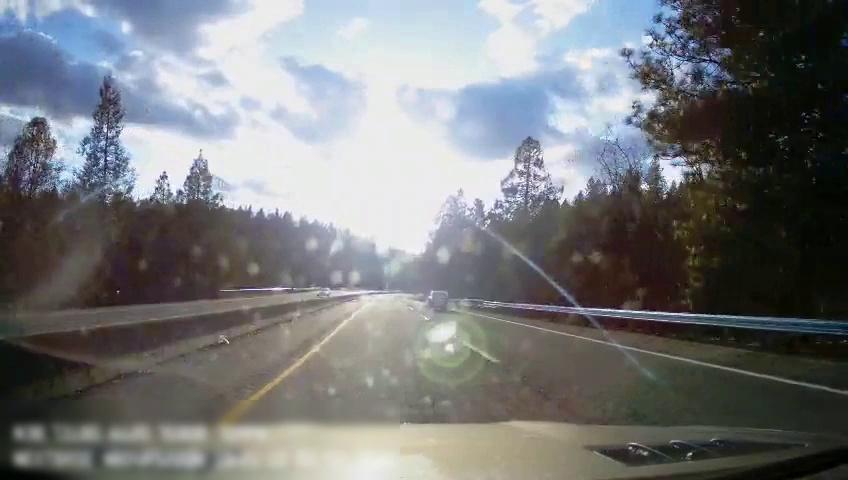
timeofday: Day
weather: Sunny
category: Drivable Space
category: Drivable Space
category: Vehicles | Car
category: Vehicles | Car
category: Lanes | Alternate Lane
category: Lanes | Current Lane
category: Lanes | Alternate Lane